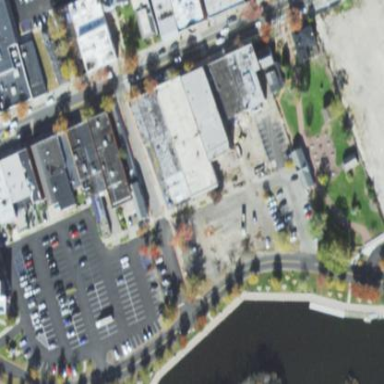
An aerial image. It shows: Commercial building.